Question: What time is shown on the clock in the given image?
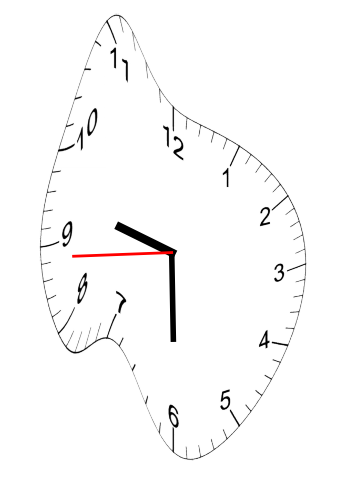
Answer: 09:29:44